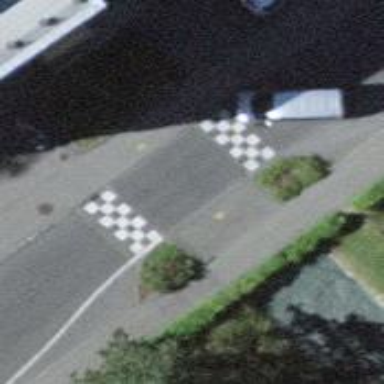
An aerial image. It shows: Unmarked crossing on the road.